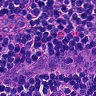
Metastatic tissue present: no